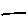
Label: line